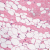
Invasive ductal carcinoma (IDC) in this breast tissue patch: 0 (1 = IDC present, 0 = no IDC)